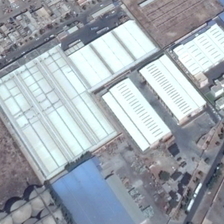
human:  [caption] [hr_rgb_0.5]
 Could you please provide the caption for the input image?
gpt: factory buildings with white roofs and blue roof can be seen in this area .

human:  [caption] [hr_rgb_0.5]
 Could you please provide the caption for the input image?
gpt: in the factory with road passing through  there are several buildings with white and blue roofs as well as some cylinder grey storage tanks .

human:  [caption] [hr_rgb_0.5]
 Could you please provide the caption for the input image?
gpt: there are some white and blue workshops in the industrial .

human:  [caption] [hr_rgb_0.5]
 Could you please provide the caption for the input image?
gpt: in the factory with road passing through  there are several buildings with white and blue roofs as well as some cylinder grey storage tanks .

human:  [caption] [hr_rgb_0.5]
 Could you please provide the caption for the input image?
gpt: some industrial buildings are near a urban area .